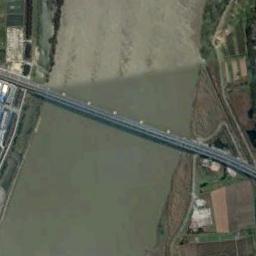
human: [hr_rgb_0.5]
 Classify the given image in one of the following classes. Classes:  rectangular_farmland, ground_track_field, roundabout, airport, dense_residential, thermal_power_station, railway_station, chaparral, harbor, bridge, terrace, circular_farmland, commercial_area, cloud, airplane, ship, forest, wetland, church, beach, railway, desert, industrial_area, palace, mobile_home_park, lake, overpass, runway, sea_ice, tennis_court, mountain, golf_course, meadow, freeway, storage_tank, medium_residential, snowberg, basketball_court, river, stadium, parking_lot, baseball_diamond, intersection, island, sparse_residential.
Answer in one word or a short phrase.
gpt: bridge